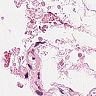
Metastatic tissue present: no